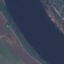
Land use / land cover: River